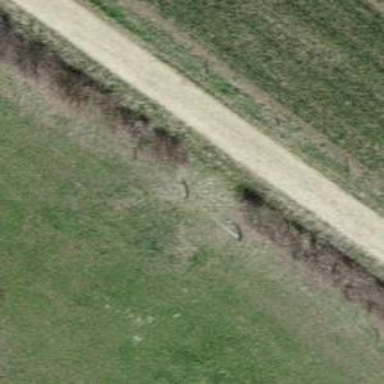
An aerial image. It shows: Hedge barrier.